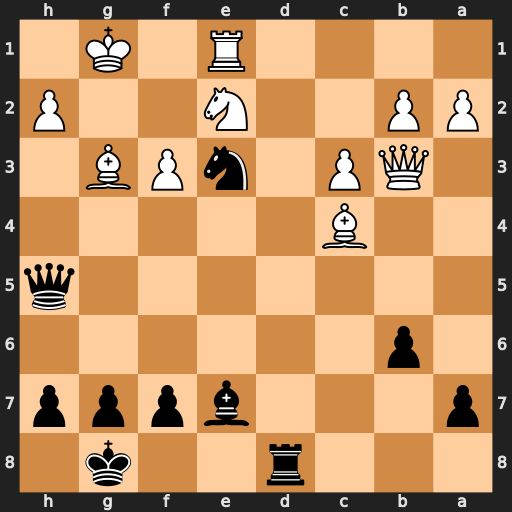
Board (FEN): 3r2k1/p3bppp/1p6/7q/2B5/1QP1nPB1/PP2N2P/4R1K1
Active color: b
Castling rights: -
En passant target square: -
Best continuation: Qxf3 Nf4 Bc5 Bxf7+ Kh8